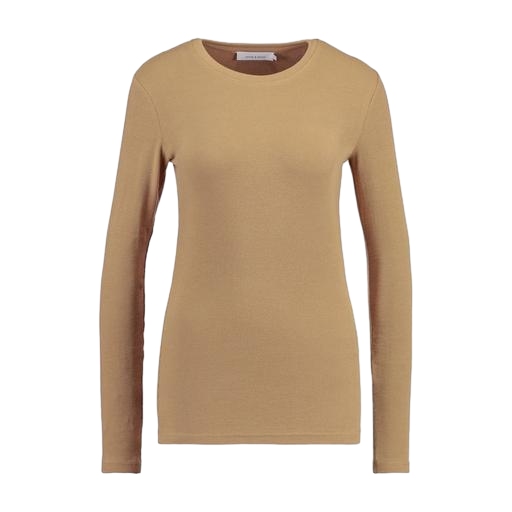
brown women's ribbed long sleeve jersey t-shirt, longsleeve t-shirt, long-sleeve t-shirt only macy, white background